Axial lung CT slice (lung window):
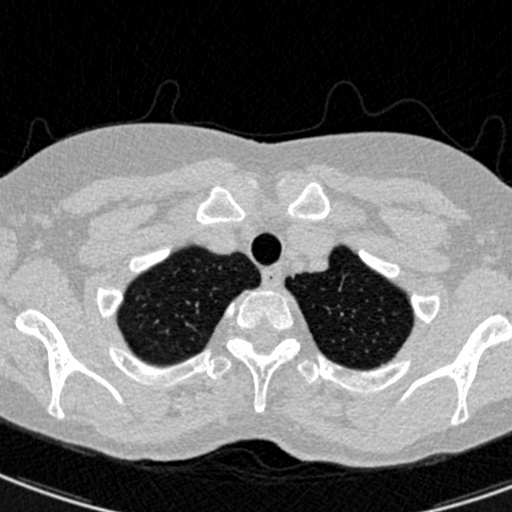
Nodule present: no